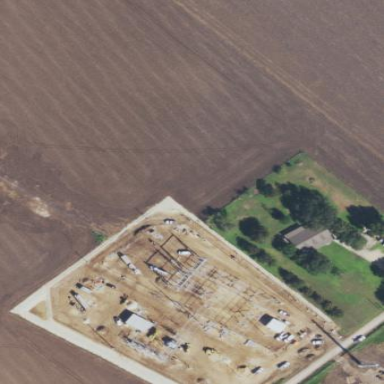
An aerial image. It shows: Distribution level power substation surrounded by fence.